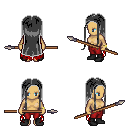
a pixel art fantasy rpg character, female body template, human, tanned skin, red tattered cape, red pants, gray extra-long hairstyle, bracelets, black shoes, spear, four views (front, back, left, right), 2x2 character sprite sheet, small pixel art, hard edges, no anti-aliasing